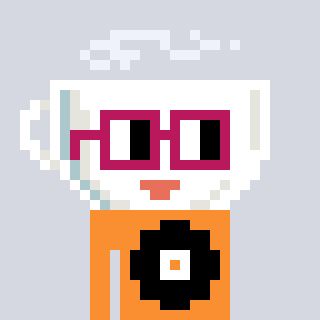
a pixel art character with square dark red glasses, a mug-shaped head and a orange-colored body on a cool background